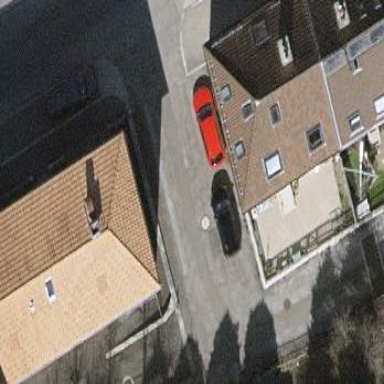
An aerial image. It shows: Apartments building with side-hipped roof shape.